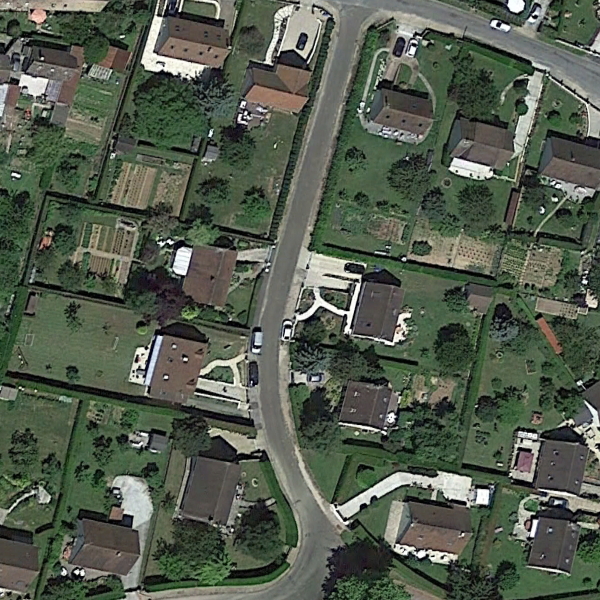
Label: MediumResidential